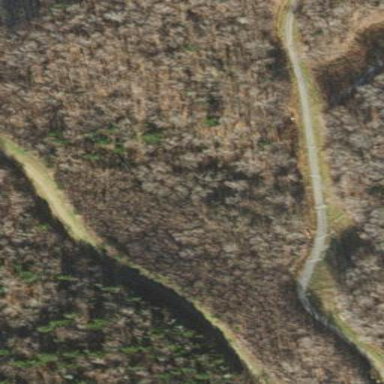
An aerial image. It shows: Backcountry grooming trail winding through the woodland.